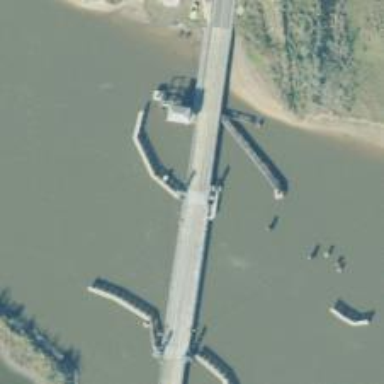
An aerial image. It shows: Secondary road crossing bridge.